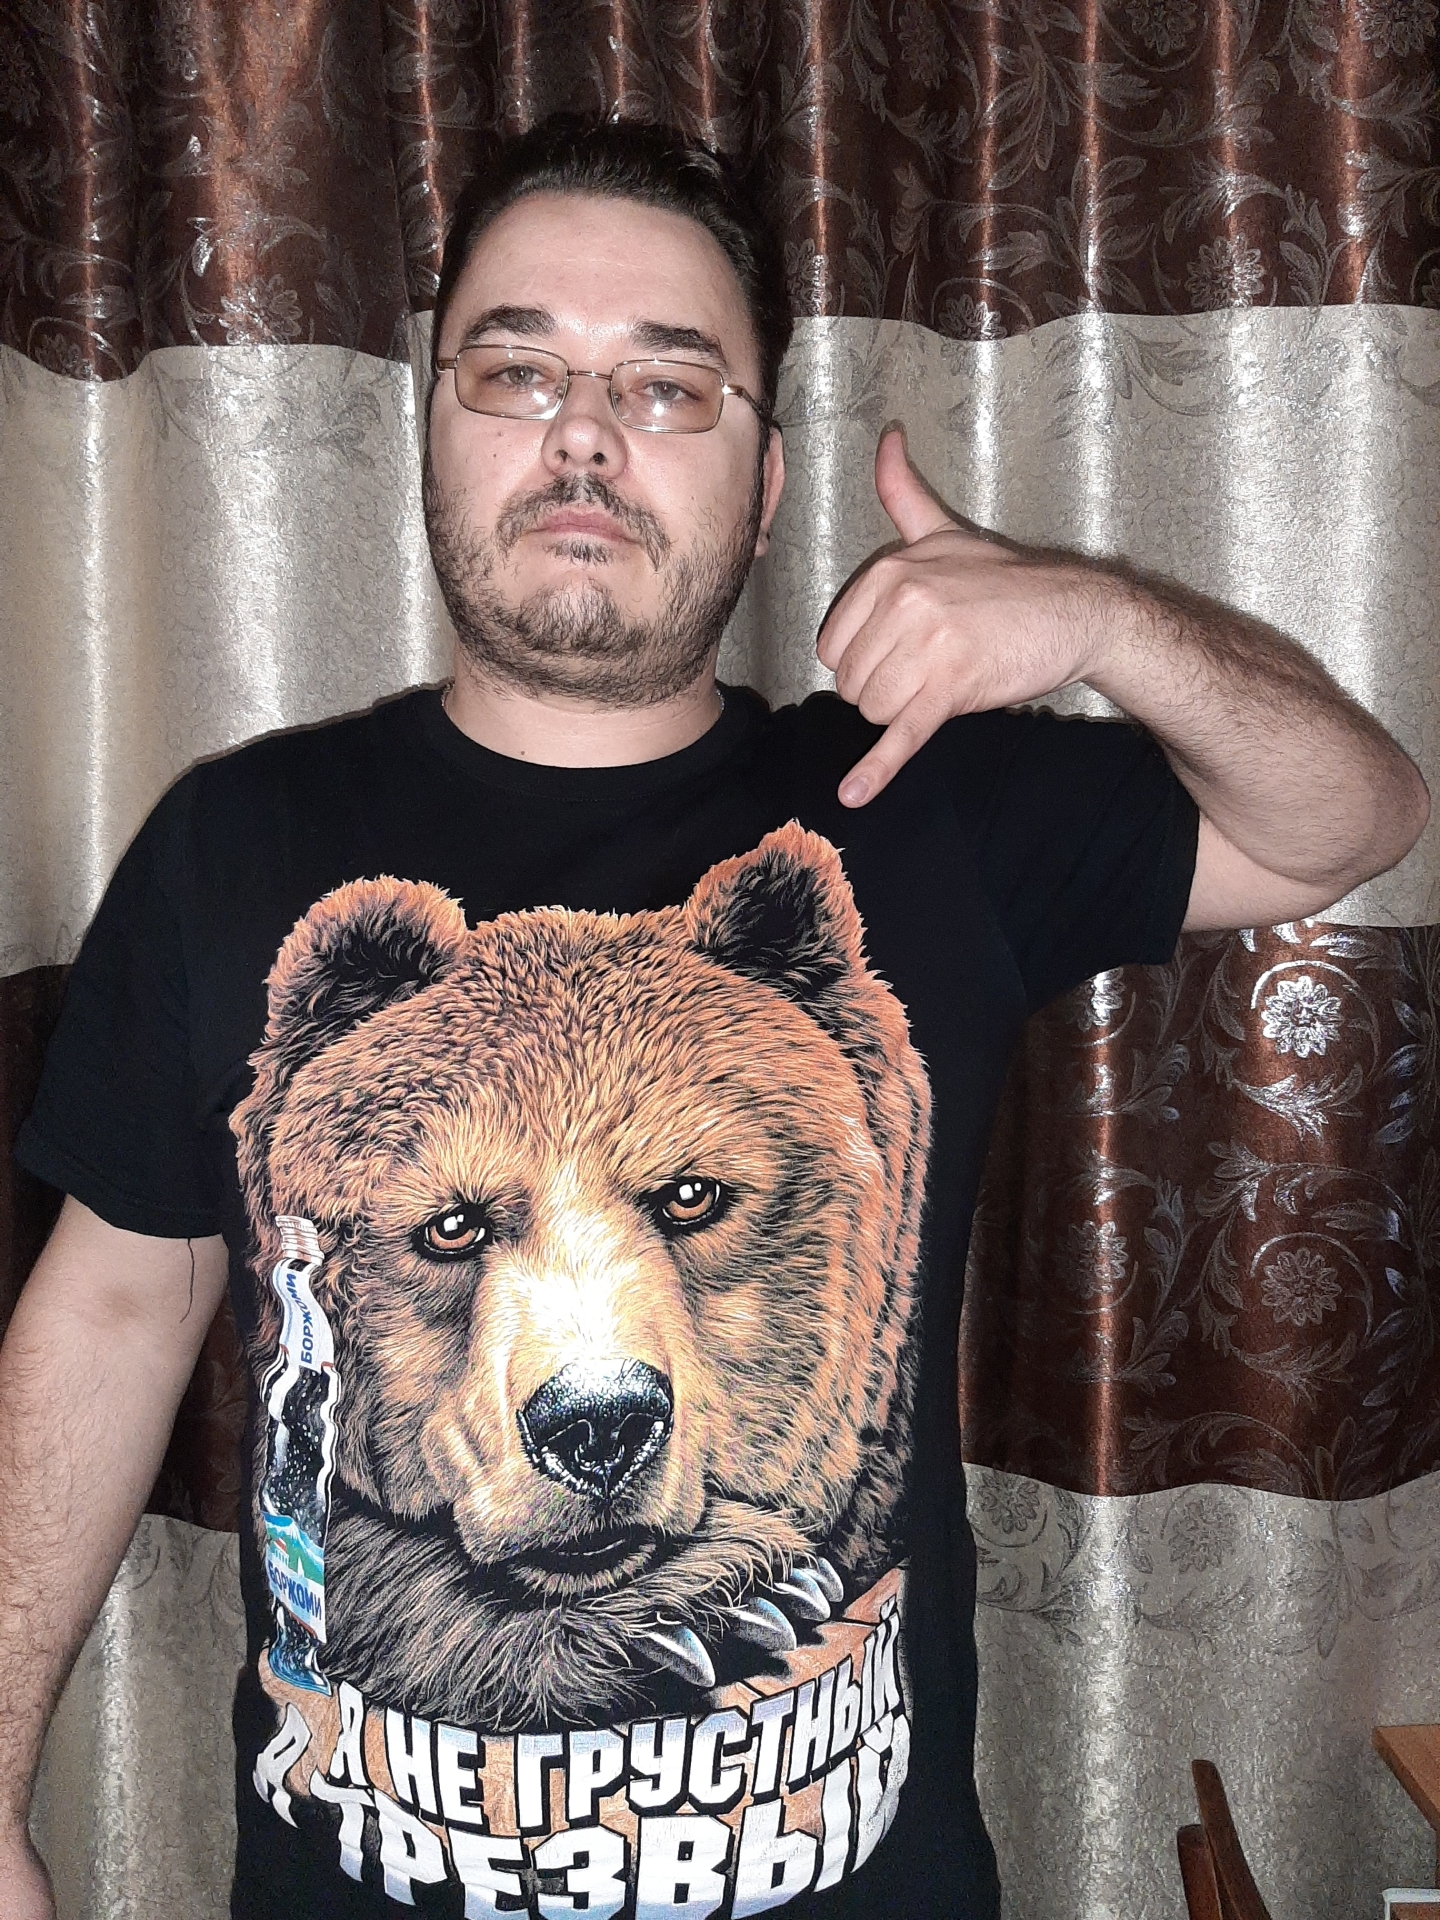
Label: clear